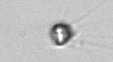
Label: Apedinella